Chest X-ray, AP view. Patient: 63 years old, sex M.
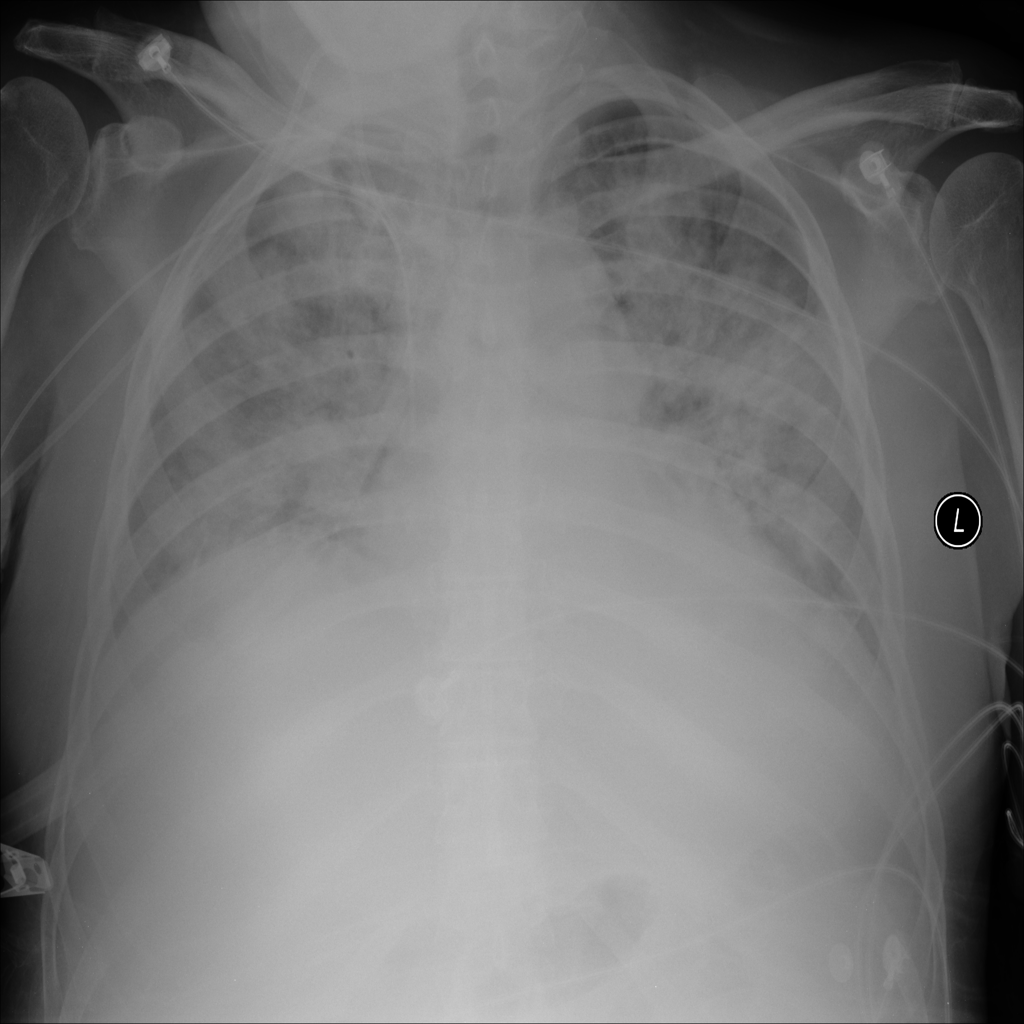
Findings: Infiltration